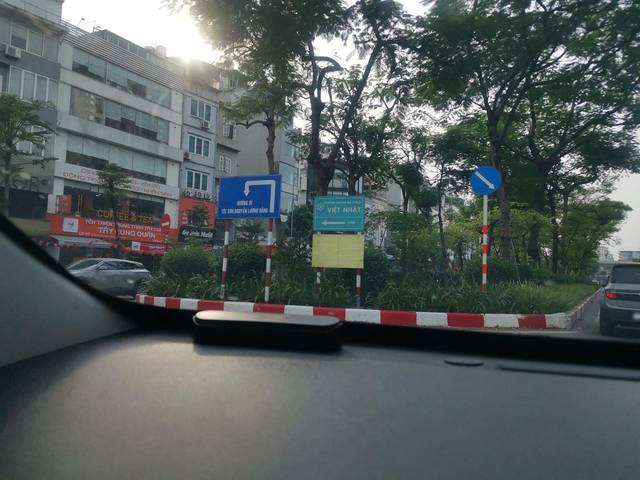
Region: Vietnam
Coordinates: 21.019, 105.829